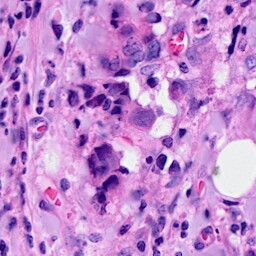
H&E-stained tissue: Breast